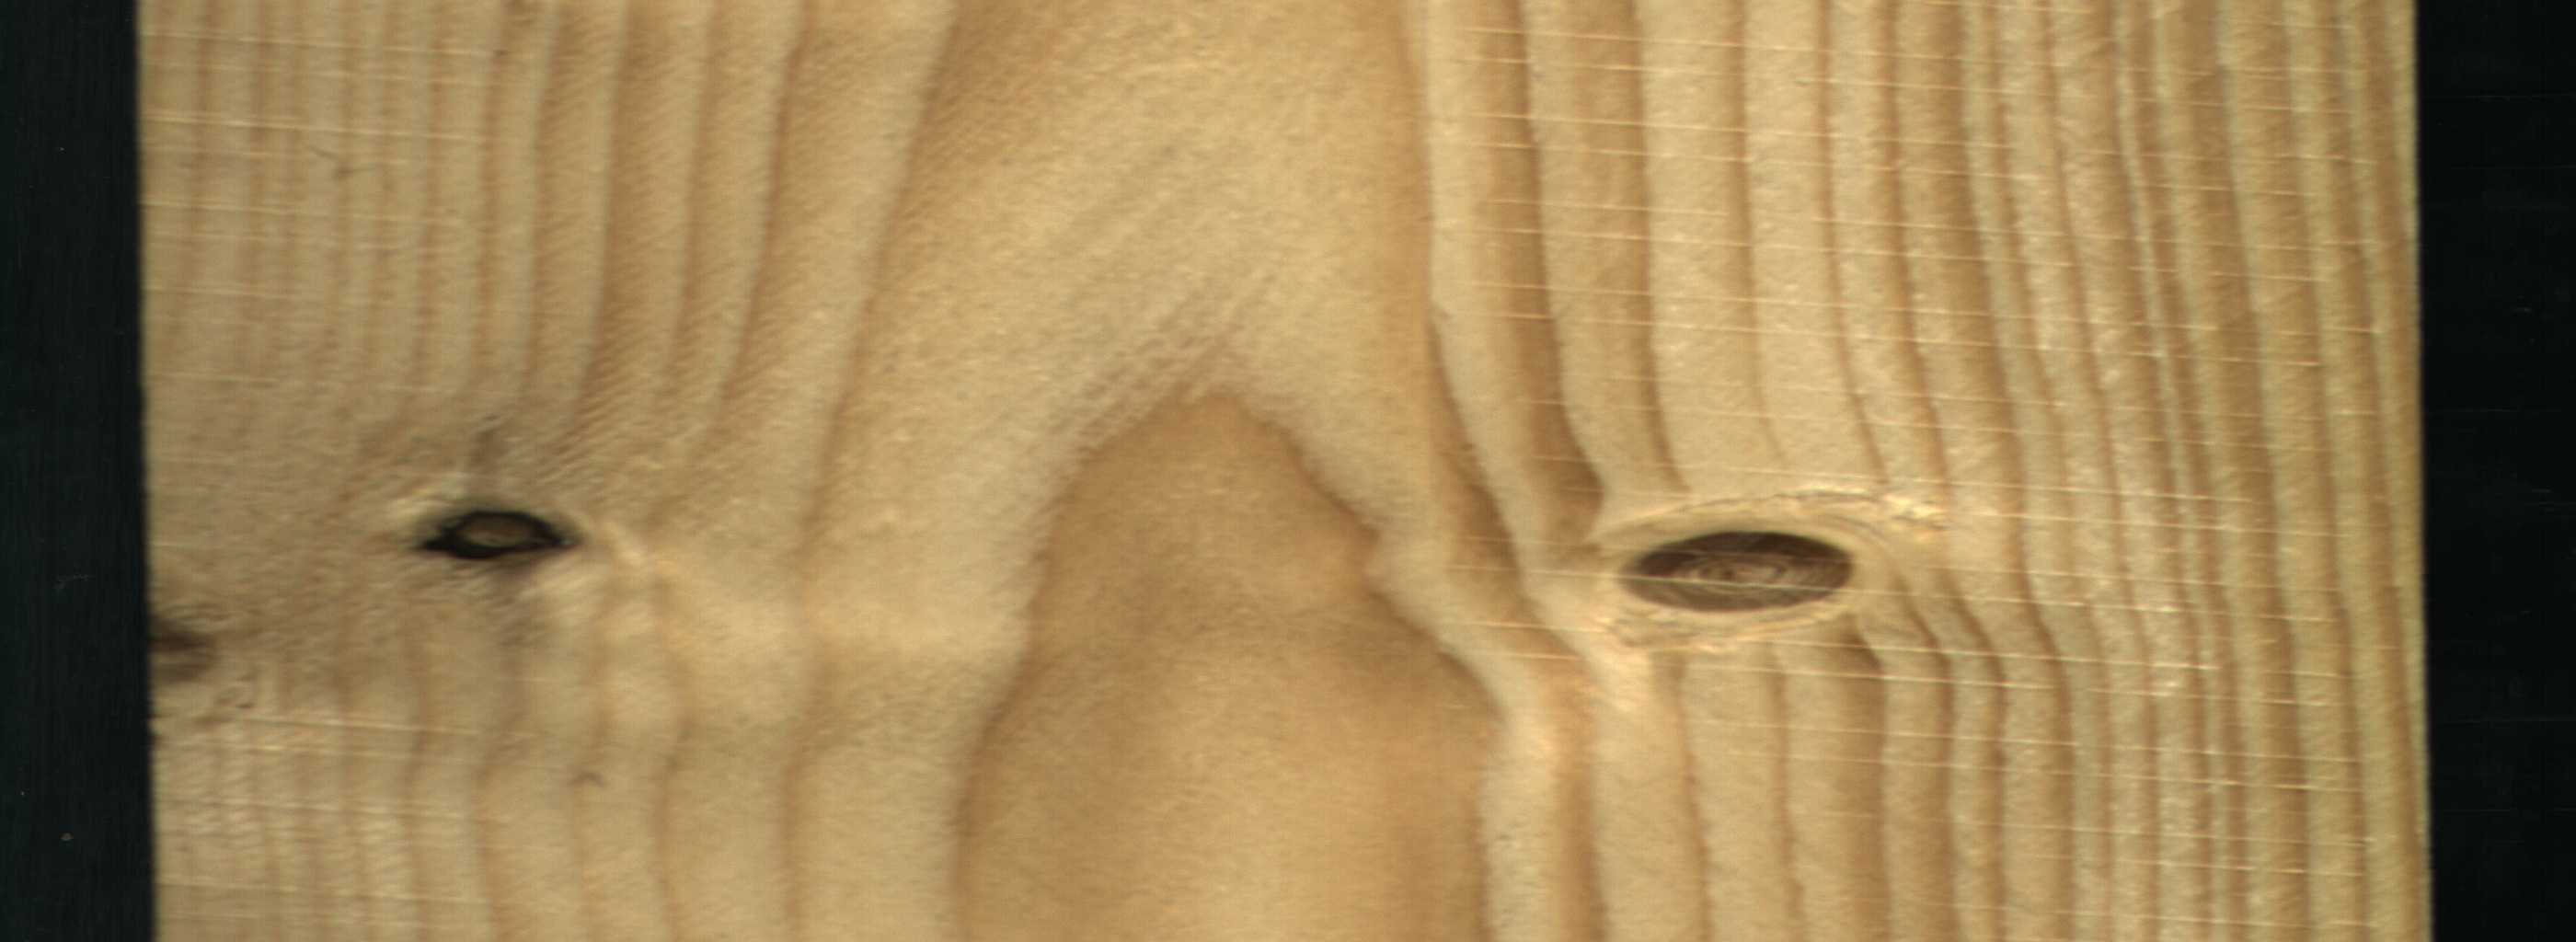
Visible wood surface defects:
Dead_Knot
Dead_Knot
Live_Knot